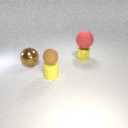
small yellow metal cylinder to the right of small yellow rubber cylinder